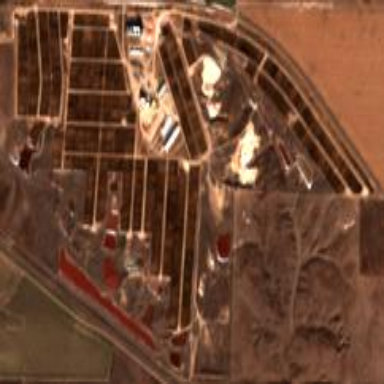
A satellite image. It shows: Feedlot within farmyard.